Interaction volume radius: 5 \u00c5
Interaction volume height: 10 \u00c5
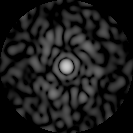
Disorder parameter: 0.866